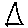
Label: triangle